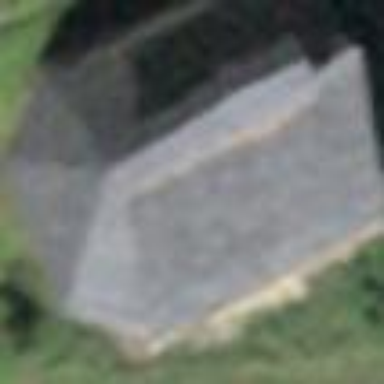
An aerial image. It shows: Chapel building.